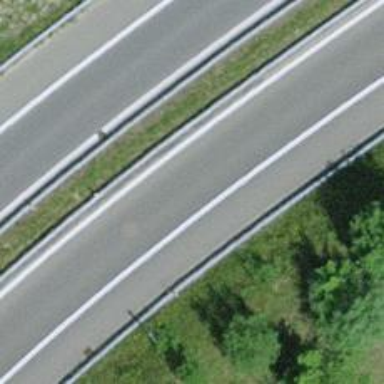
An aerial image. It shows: Asphalt motorway link.